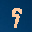
Label: 9